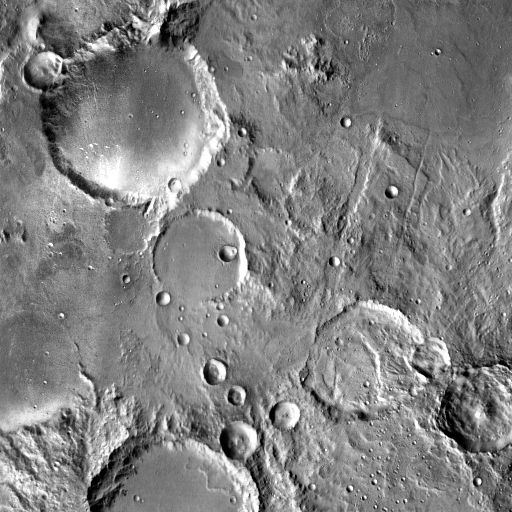
Crater classes present: Background, Other, Layered, Buried, Secondary